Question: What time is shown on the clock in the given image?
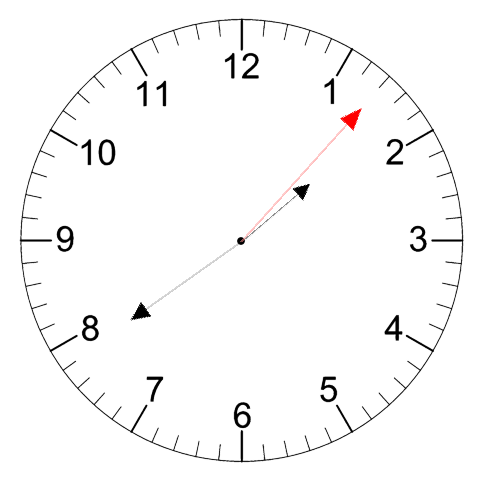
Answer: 01:39:07